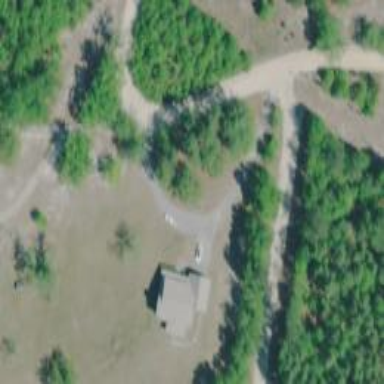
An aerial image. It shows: Driveway.